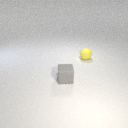
small gray rubber cube to the left of small yellow rubber sphere